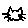
Label: cat